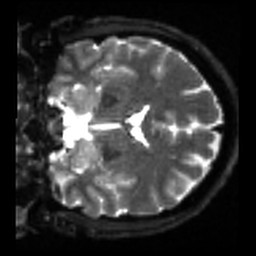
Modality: sbref
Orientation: coronal
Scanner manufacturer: siemens
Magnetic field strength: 3 T
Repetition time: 4 s
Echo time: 0.0594 s